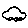
Label: car